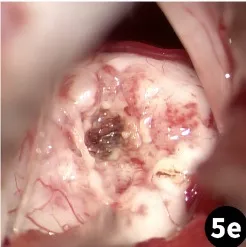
Surgical treatment of a glioma of the ventral medulla. Tumor resection procedure.
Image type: medical_photograph (other_medical_photograph)